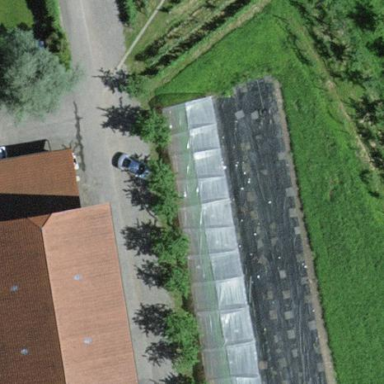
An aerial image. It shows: Greenhouse.